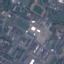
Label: Industrial